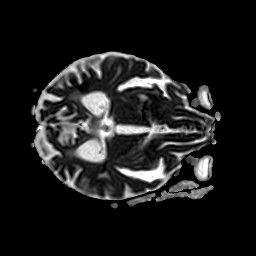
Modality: ADC
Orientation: axial
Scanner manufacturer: philips
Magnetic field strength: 3 T
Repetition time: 4.05 s
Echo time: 0.05933 s